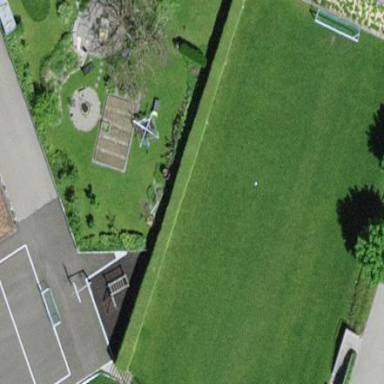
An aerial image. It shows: Multi-sport pitch for leisure activities.